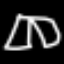
Label: pants